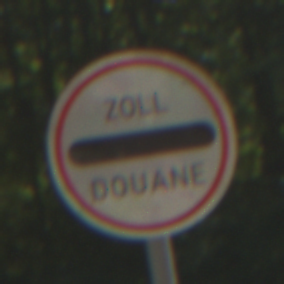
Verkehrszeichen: Zollstelle
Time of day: Midday
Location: Outdoor (RoadRail)
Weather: Clear
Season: NotSpecified
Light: Natural